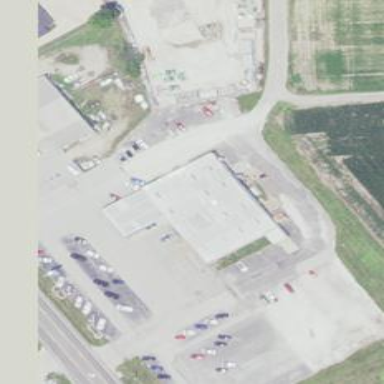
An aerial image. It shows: Car shop building.